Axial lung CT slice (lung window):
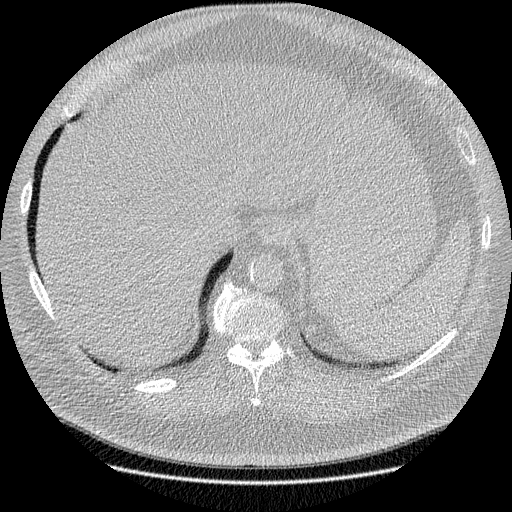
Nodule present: no